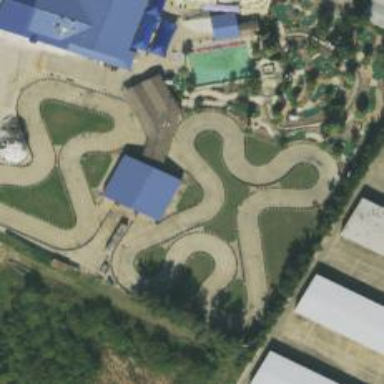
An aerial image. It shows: Karting raceway for sports enthusiasts.